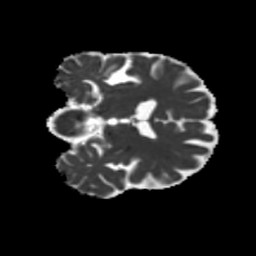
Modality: MD
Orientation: coronal
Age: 70
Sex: male
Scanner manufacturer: siemens
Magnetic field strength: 3 T
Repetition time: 5.25 s
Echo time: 0.08 s